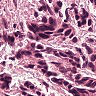
Metastatic tissue present: yes